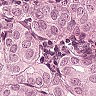
Metastatic tissue present: yes